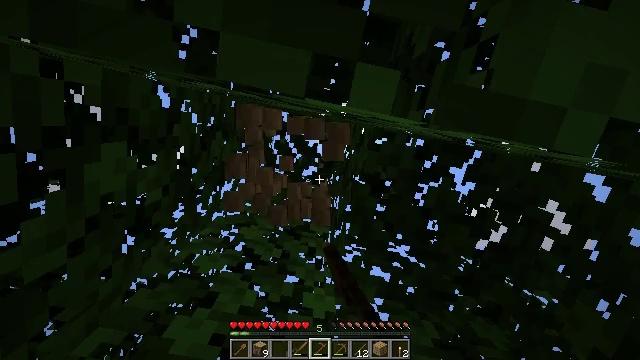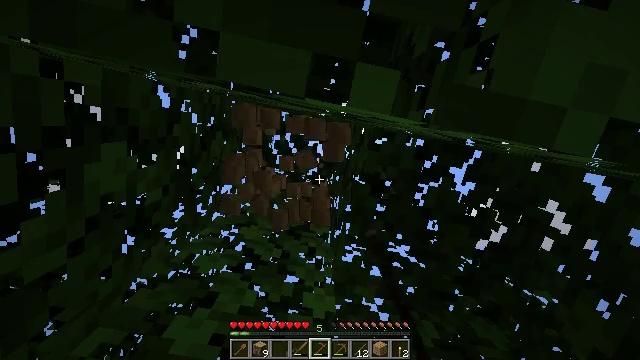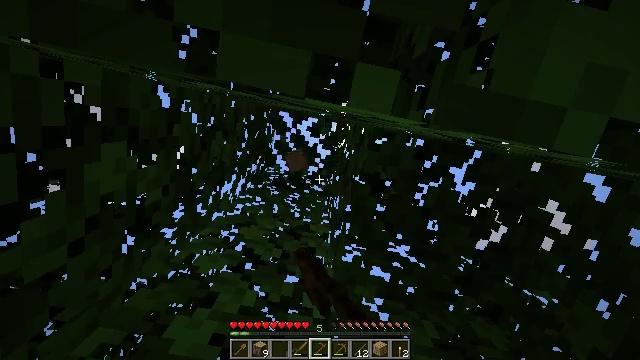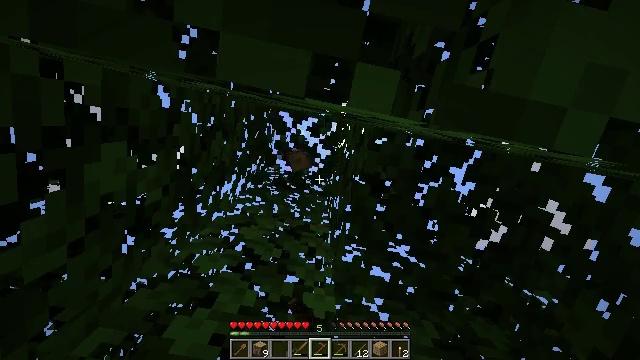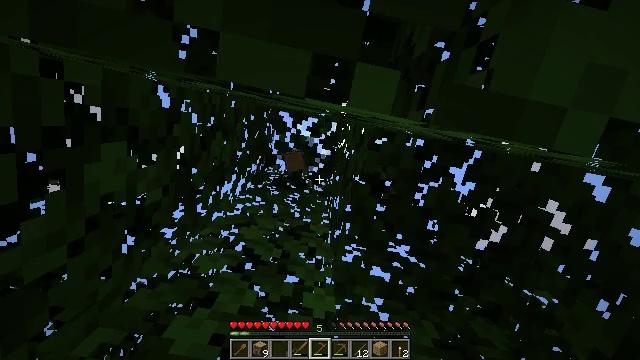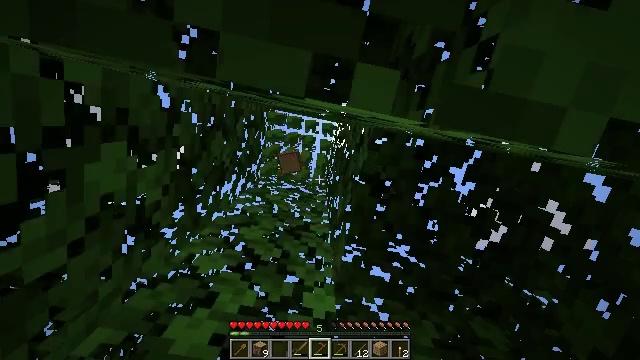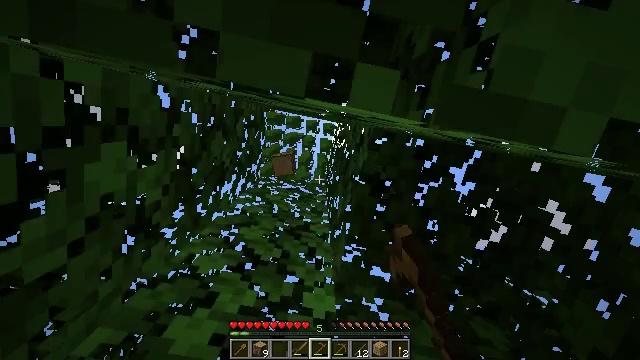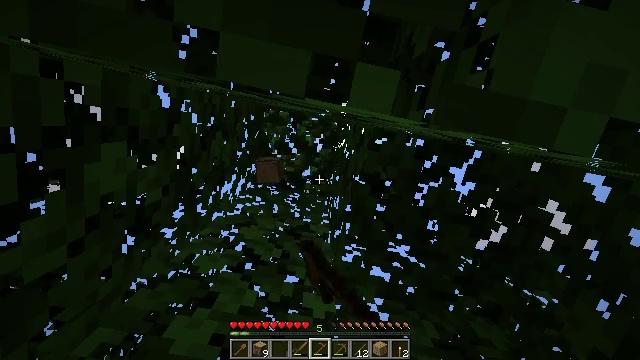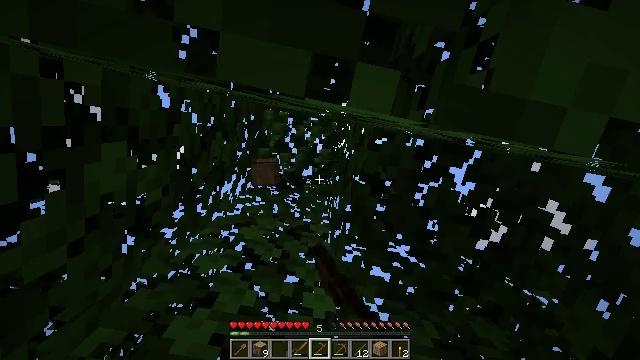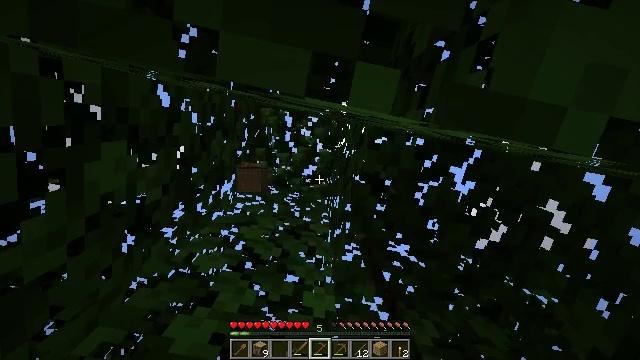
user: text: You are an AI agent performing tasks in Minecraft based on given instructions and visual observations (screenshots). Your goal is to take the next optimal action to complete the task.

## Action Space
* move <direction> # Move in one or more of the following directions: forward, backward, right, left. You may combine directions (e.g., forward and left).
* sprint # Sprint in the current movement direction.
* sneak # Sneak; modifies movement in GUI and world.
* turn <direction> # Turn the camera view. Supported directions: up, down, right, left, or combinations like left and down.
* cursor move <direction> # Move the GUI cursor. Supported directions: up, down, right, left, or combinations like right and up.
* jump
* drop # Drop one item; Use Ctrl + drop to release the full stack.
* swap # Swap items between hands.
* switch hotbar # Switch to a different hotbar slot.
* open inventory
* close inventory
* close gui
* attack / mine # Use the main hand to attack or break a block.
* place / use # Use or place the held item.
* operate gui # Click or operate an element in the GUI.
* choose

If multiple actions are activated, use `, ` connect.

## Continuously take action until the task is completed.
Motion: motion action
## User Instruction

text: Remove oak leaves from branches.
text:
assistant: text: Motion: attack / mine
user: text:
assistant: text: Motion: attack / mine
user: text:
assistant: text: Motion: attack / mine
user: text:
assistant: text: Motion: attack / mine
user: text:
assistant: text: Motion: attack / mine
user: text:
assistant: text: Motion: attack / mine
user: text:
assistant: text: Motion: attack / mine
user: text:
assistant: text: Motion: attack / mine
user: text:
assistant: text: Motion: no_op
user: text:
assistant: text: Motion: no_op